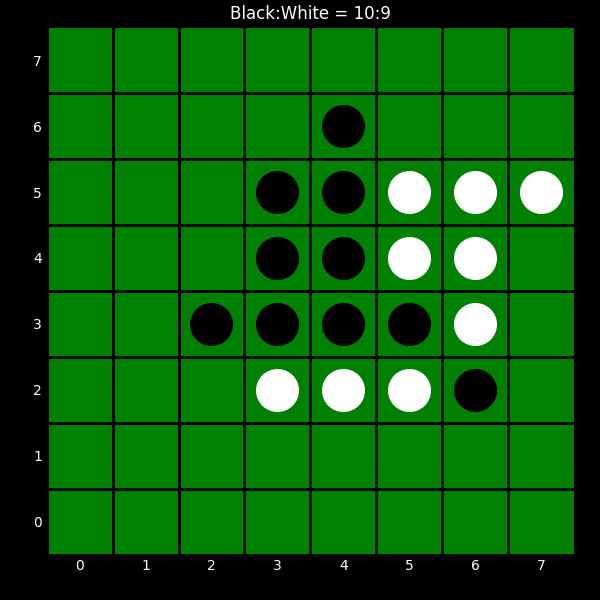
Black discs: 10
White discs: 9